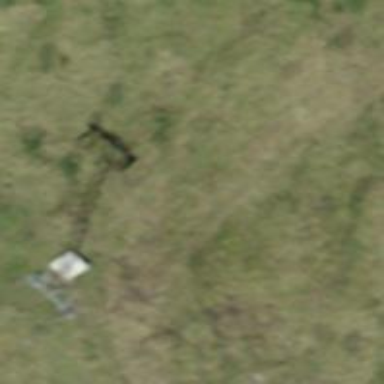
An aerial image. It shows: Pylon used for aerialway.